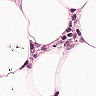
Metastatic tissue present: no